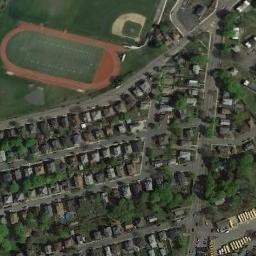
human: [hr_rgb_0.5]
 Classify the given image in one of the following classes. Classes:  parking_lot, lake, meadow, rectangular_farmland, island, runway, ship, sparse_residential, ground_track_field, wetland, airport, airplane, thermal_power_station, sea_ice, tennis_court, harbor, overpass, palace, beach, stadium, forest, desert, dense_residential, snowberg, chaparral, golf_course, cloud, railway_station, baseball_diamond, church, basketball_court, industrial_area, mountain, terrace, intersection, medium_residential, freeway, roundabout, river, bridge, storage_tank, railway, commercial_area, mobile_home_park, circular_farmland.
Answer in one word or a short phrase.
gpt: ground_track_field